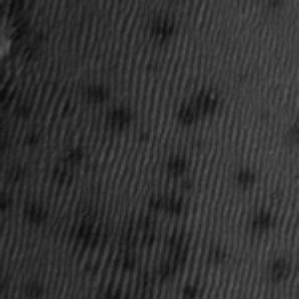
Label: frost